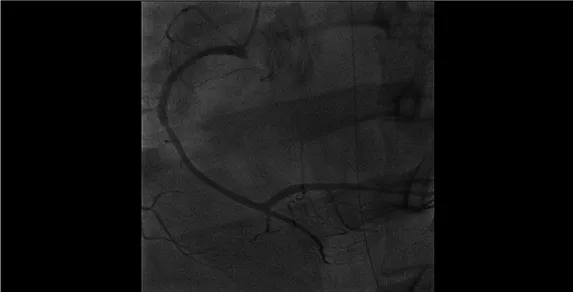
Coronary angiography results after the establishment of ECMO. No apparent stenosis is evident in the angiography of the right coronary artery.
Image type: radiology (x_ray)